Field crop: maize
Growth stage: 2
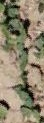
Species: convolvulus